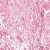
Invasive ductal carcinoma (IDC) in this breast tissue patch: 0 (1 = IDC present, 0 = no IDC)